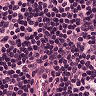
Metastatic tissue present: no